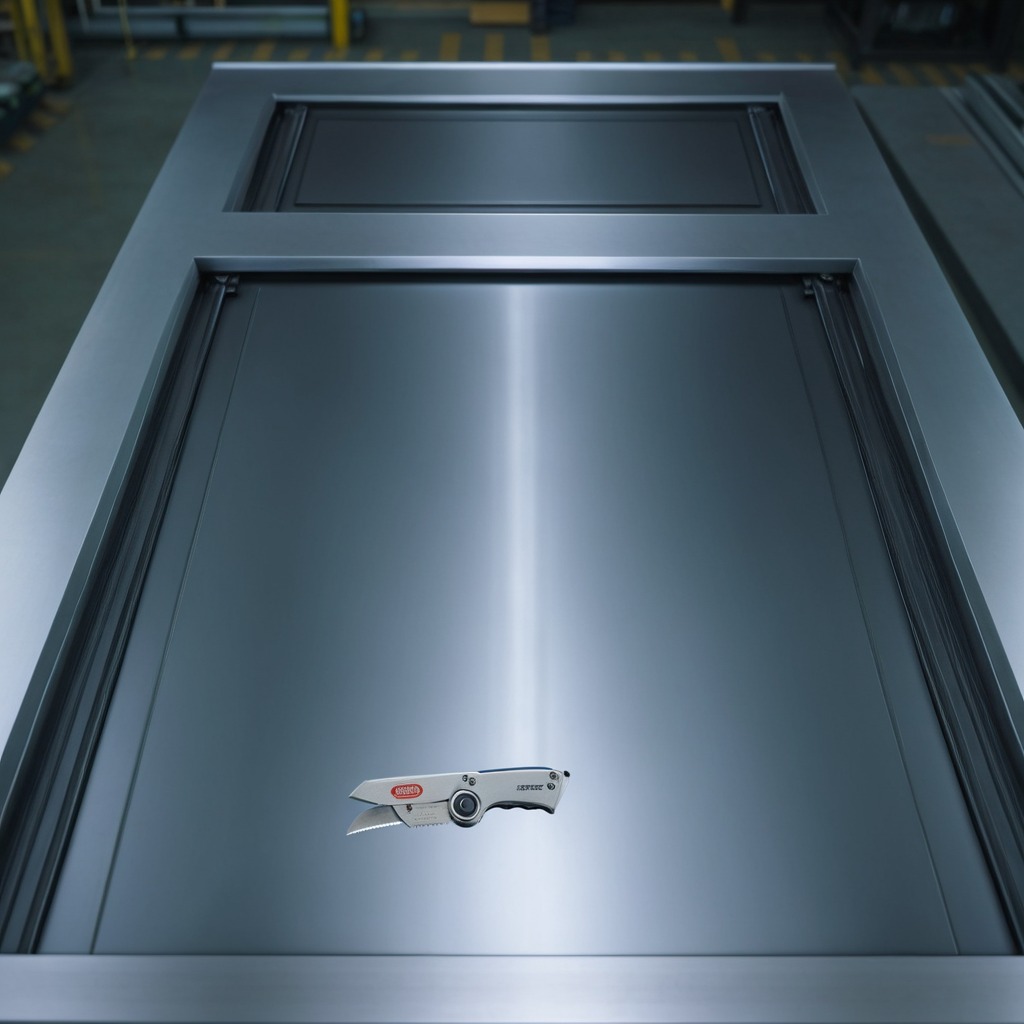
A utility knife is lying on a metal table in a machine shop under fluorescent lights.